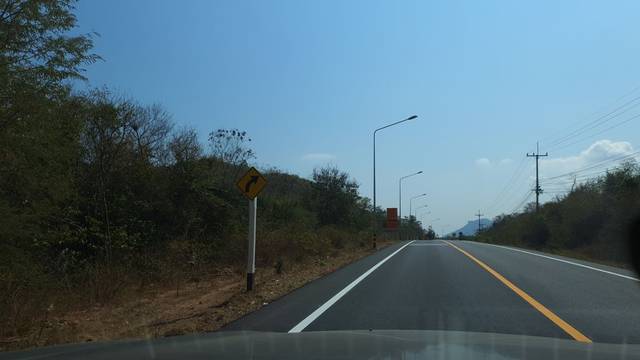
Region: Thailand
Coordinates: 12.273, 99.968